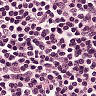
Metastatic tissue present: no